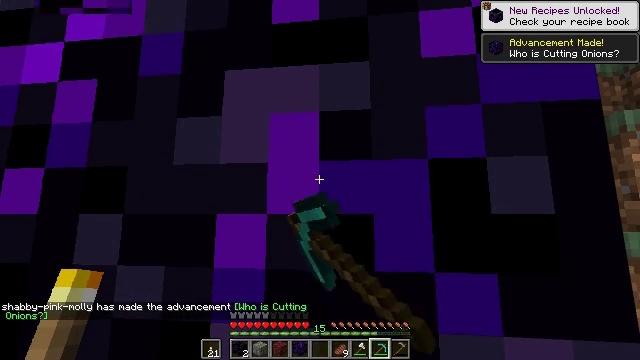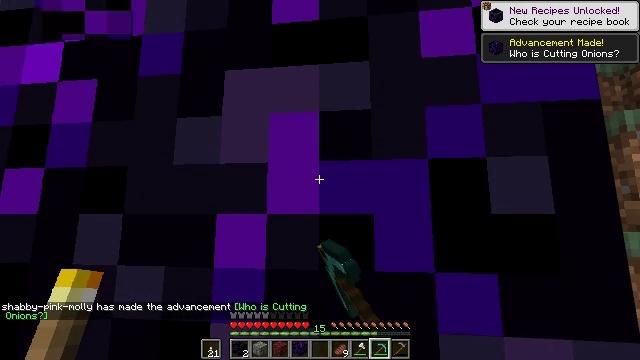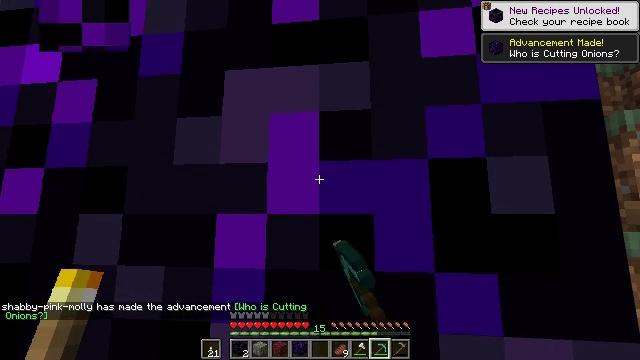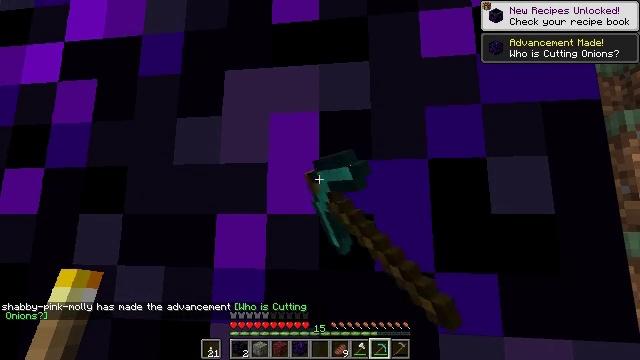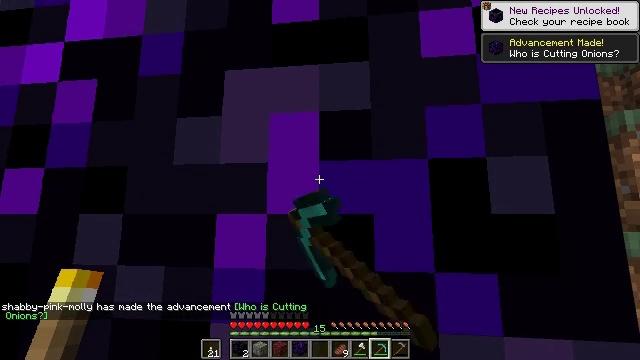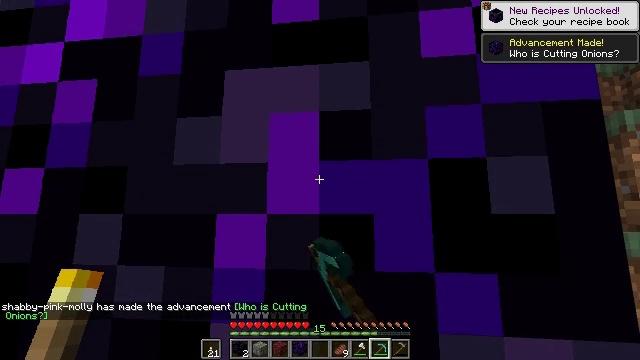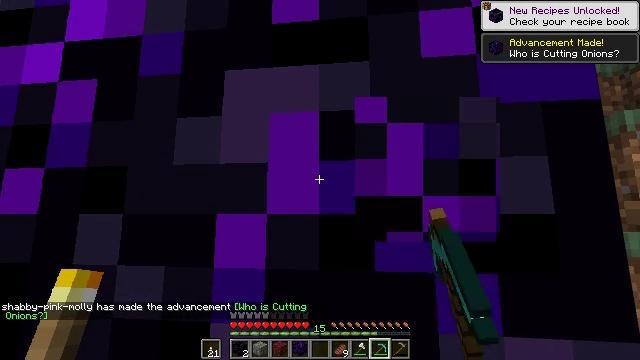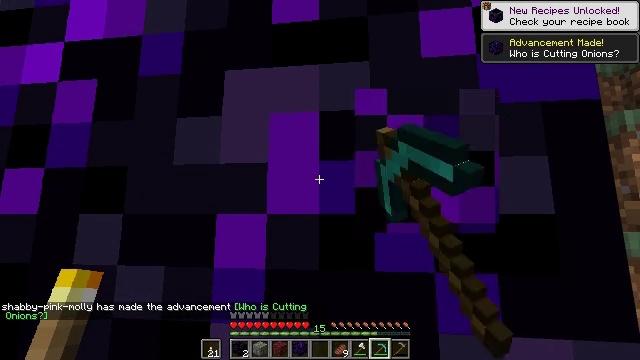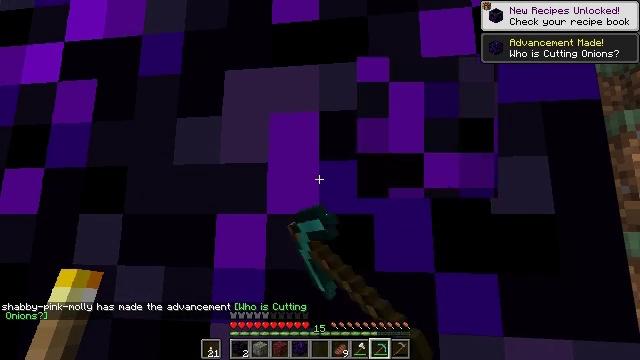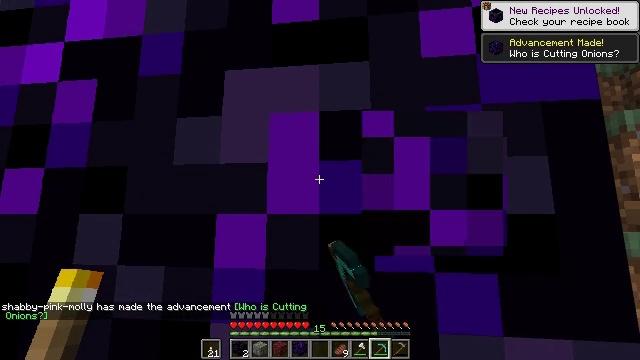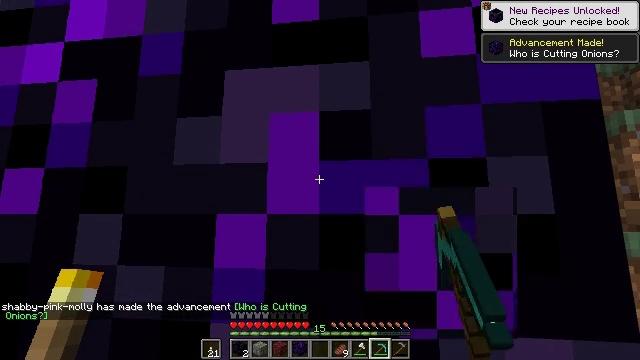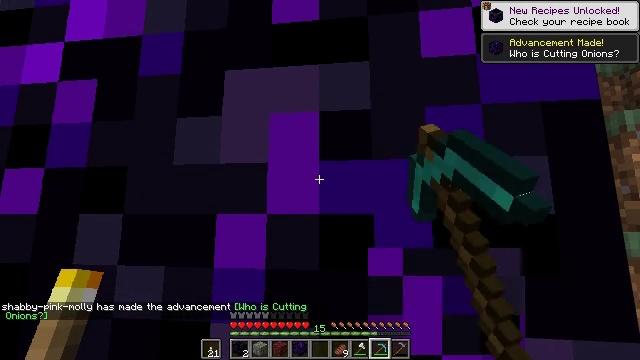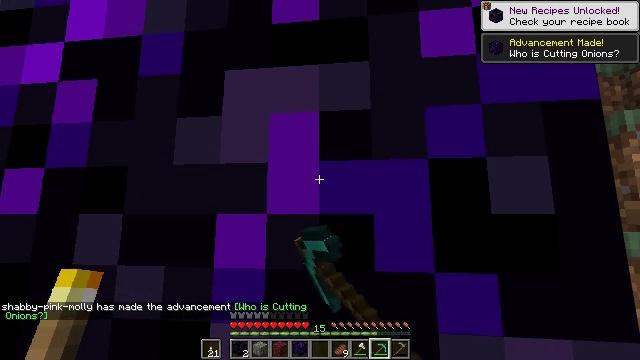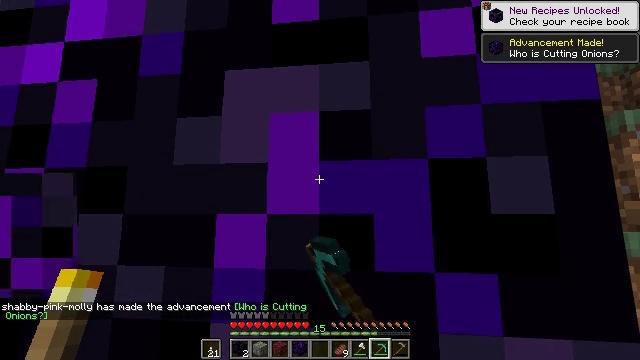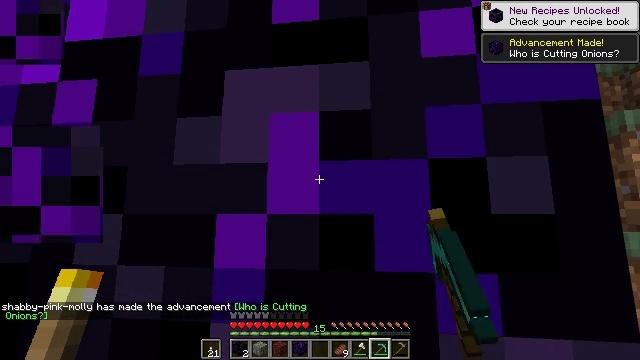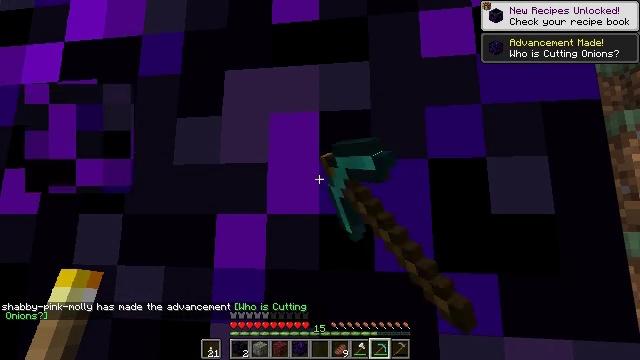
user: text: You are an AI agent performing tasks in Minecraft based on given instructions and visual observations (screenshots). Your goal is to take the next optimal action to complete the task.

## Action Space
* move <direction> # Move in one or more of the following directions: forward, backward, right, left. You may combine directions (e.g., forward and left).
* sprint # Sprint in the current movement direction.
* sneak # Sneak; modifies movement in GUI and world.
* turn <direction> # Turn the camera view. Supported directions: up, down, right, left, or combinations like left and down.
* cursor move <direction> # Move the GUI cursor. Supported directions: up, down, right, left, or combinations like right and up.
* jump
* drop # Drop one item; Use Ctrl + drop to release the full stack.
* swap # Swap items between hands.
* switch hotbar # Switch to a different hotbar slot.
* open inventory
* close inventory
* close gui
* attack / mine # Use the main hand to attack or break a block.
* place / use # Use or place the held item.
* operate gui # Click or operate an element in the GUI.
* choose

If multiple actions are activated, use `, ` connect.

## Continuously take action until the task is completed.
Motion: motion action
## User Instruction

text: Retrieve the rare crying obsidian block.
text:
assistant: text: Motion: attack / mine
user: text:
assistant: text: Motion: attack / mine
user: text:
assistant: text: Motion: attack / mine
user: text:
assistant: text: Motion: attack / mine
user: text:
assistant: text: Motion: attack / mine
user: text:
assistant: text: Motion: attack / mine
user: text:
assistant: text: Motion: attack / mine
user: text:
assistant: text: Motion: attack / mine
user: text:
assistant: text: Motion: attack / mine
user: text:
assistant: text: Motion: attack / mine
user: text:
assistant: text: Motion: attack / mine
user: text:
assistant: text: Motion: attack / mine
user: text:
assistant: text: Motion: attack / mine
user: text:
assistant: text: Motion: attack / mine
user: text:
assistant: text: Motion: attack / mine
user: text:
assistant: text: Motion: attack / mine
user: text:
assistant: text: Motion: attack / mine
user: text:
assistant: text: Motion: attack / mine
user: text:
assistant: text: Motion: attack / mine
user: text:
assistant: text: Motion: attack / mine
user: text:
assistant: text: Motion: attack / mine
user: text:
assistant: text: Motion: attack / mine
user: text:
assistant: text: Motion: attack / mine
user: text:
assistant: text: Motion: attack / mine
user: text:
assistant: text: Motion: attack / mine
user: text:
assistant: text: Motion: attack / mine
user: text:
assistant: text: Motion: attack / mine
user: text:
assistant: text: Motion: attack / mine
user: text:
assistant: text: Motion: attack / mine
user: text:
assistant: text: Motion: attack / mine